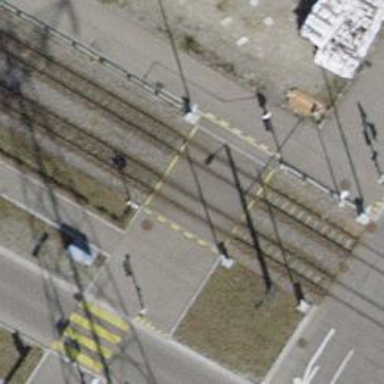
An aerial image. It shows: Railway crossing with traffic signals and barriers.